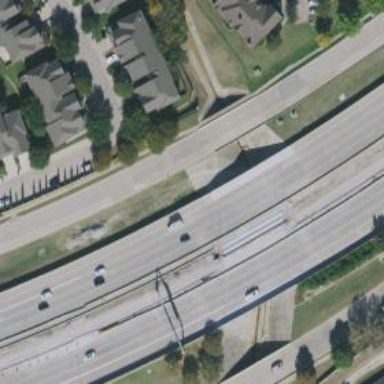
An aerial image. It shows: Secondary road with frontage road crossing bridge.